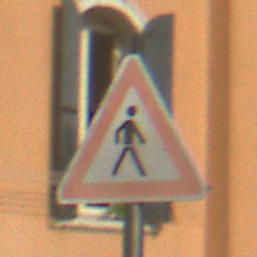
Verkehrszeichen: FussgaengerLinks
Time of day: MorningAfternoon
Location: Outdoor (Urban)
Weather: Clear
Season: NotSpecified
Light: Natural